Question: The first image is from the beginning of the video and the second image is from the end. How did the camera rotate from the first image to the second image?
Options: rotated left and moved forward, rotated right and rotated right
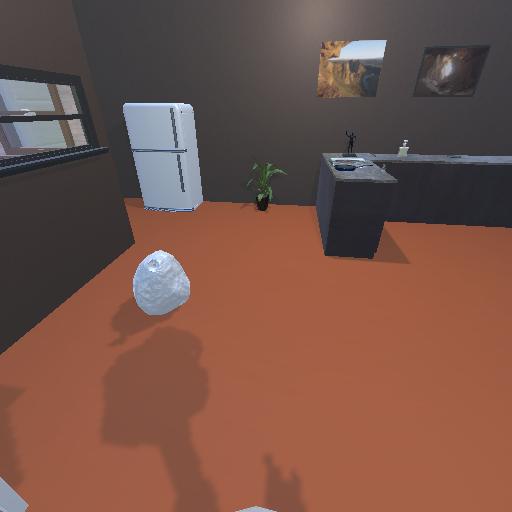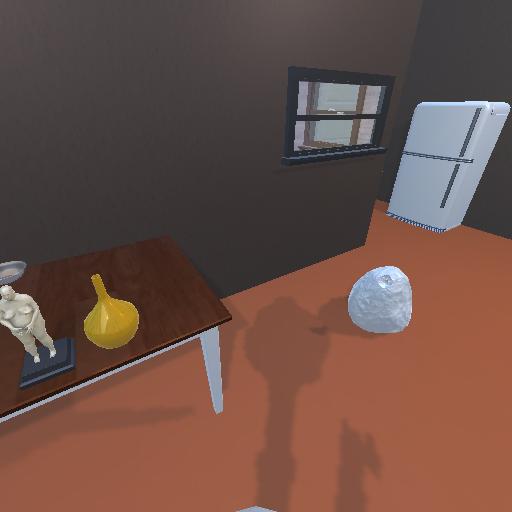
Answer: rotated left and moved forward